Sex: M
Age: 46
Scanner: Avanto
Primary tumour origin: Ca Renis
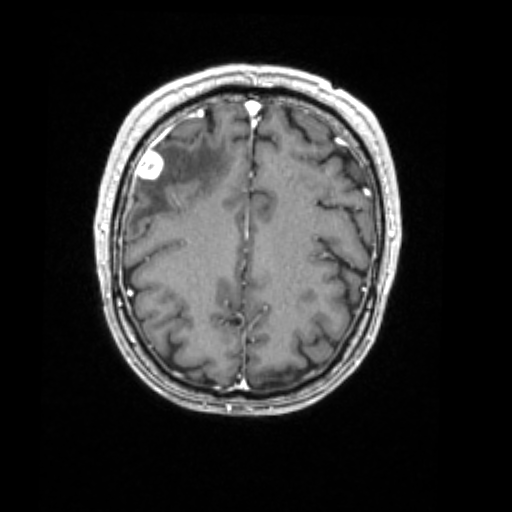
Segmented lesion volume (cc): 1.787
Number of lesion components: 1